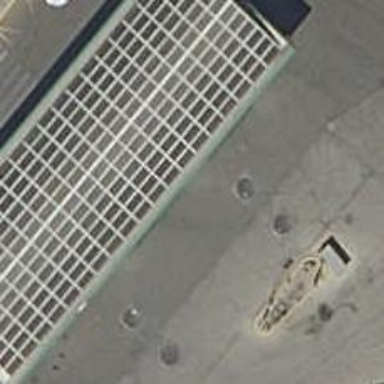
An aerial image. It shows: Fuel station.